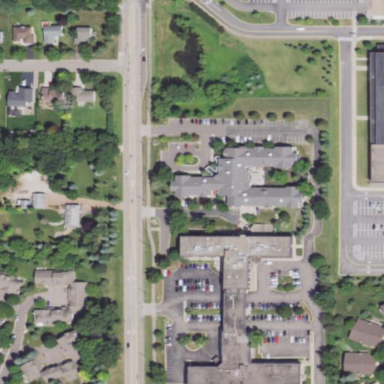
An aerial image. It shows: Nursing home.